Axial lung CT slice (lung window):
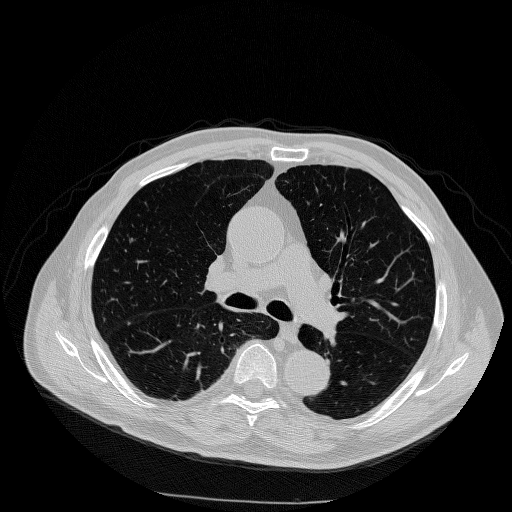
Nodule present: no